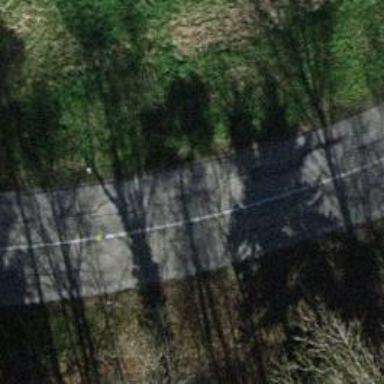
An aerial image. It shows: Secondary road.